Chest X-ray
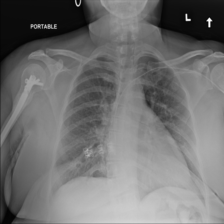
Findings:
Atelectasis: negative
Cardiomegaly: negative
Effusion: negative
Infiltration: negative
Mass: negative
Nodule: negative
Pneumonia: negative
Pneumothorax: negative
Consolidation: negative
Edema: negative
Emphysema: negative
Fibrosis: negative
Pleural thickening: negative
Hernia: negative